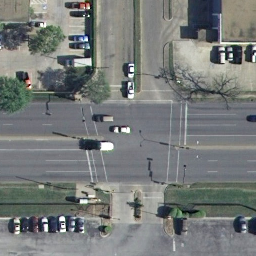
Label: intersection